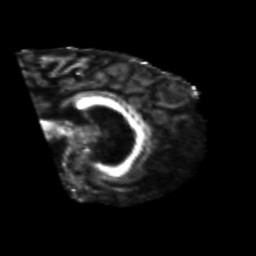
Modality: FA
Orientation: sagittal
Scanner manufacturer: siemens
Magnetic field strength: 3 T
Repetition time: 6.8 s
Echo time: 0.093 s